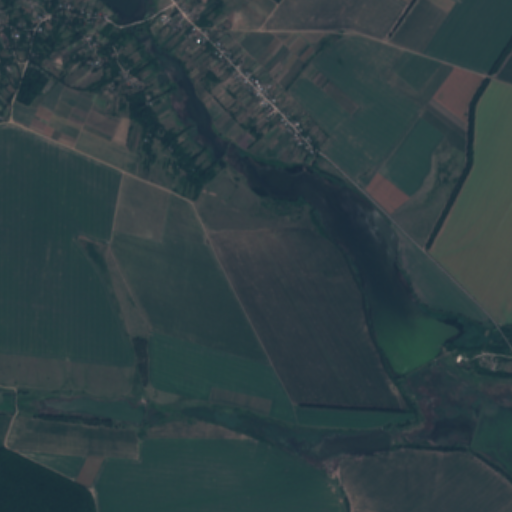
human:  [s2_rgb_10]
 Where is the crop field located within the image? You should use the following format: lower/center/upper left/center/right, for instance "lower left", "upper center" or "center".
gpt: The crop field is located in the left of the image.
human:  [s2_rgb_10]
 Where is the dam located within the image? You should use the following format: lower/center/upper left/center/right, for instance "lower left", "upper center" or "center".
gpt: The dam is located in the lower right of the image.
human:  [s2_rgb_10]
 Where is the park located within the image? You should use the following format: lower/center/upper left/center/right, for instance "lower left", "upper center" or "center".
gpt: The park is located in the upper left of the image.
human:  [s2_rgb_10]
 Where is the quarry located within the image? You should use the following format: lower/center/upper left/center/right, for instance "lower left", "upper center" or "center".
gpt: There is no quarry in the image.